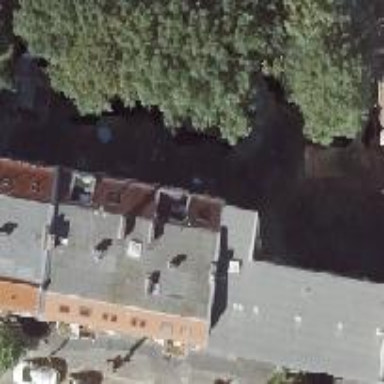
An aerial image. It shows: Building with apartments featuring unique double saltbox roof shape.